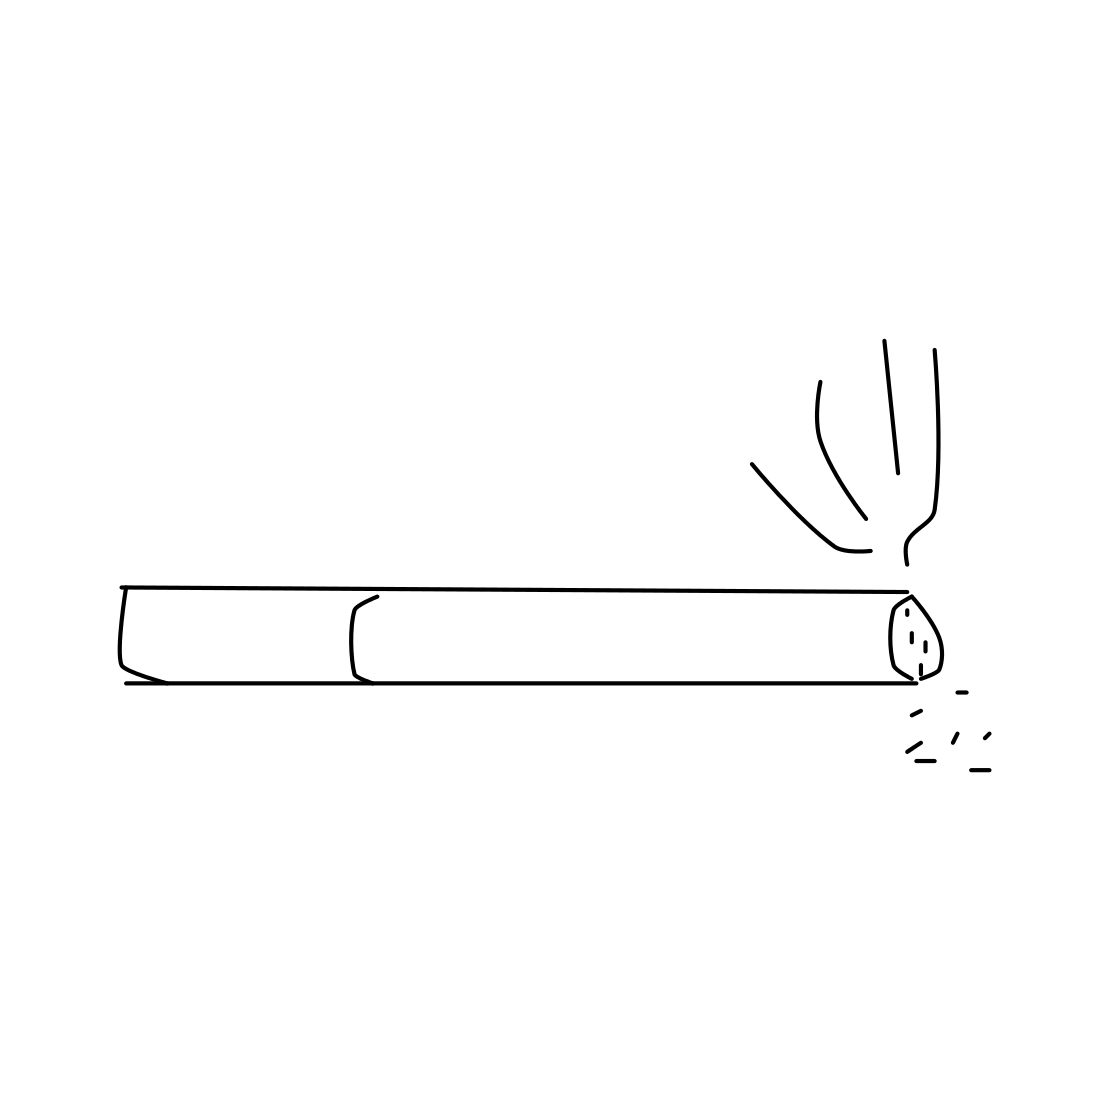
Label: cigarette